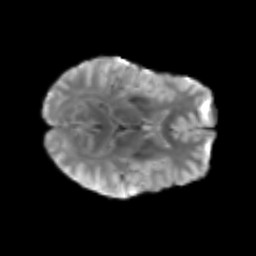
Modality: T2w
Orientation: axial
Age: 47
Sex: male
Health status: healthy
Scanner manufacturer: siemens
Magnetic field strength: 3 T
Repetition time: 3.6 s
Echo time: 0.092 s